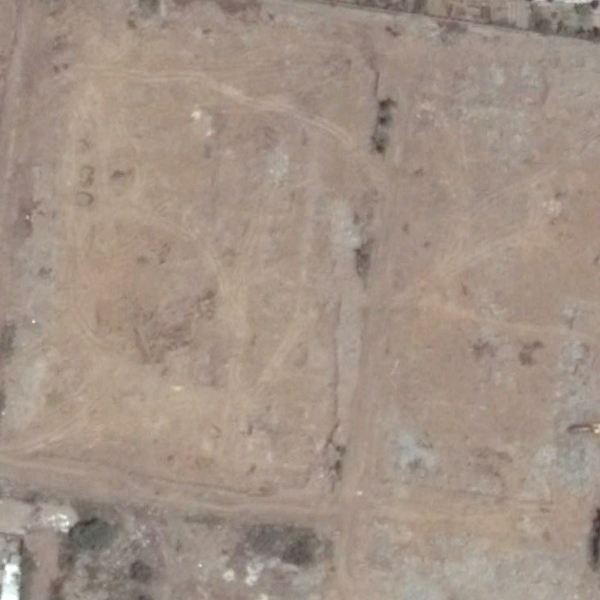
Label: BareLand